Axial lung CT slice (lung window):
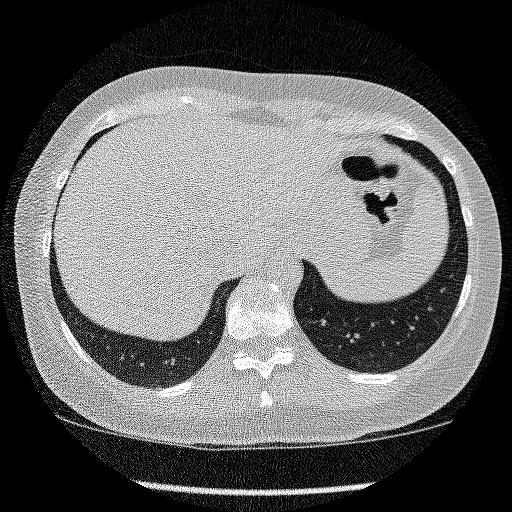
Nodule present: no